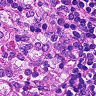
Metastatic tissue present: no